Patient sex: M
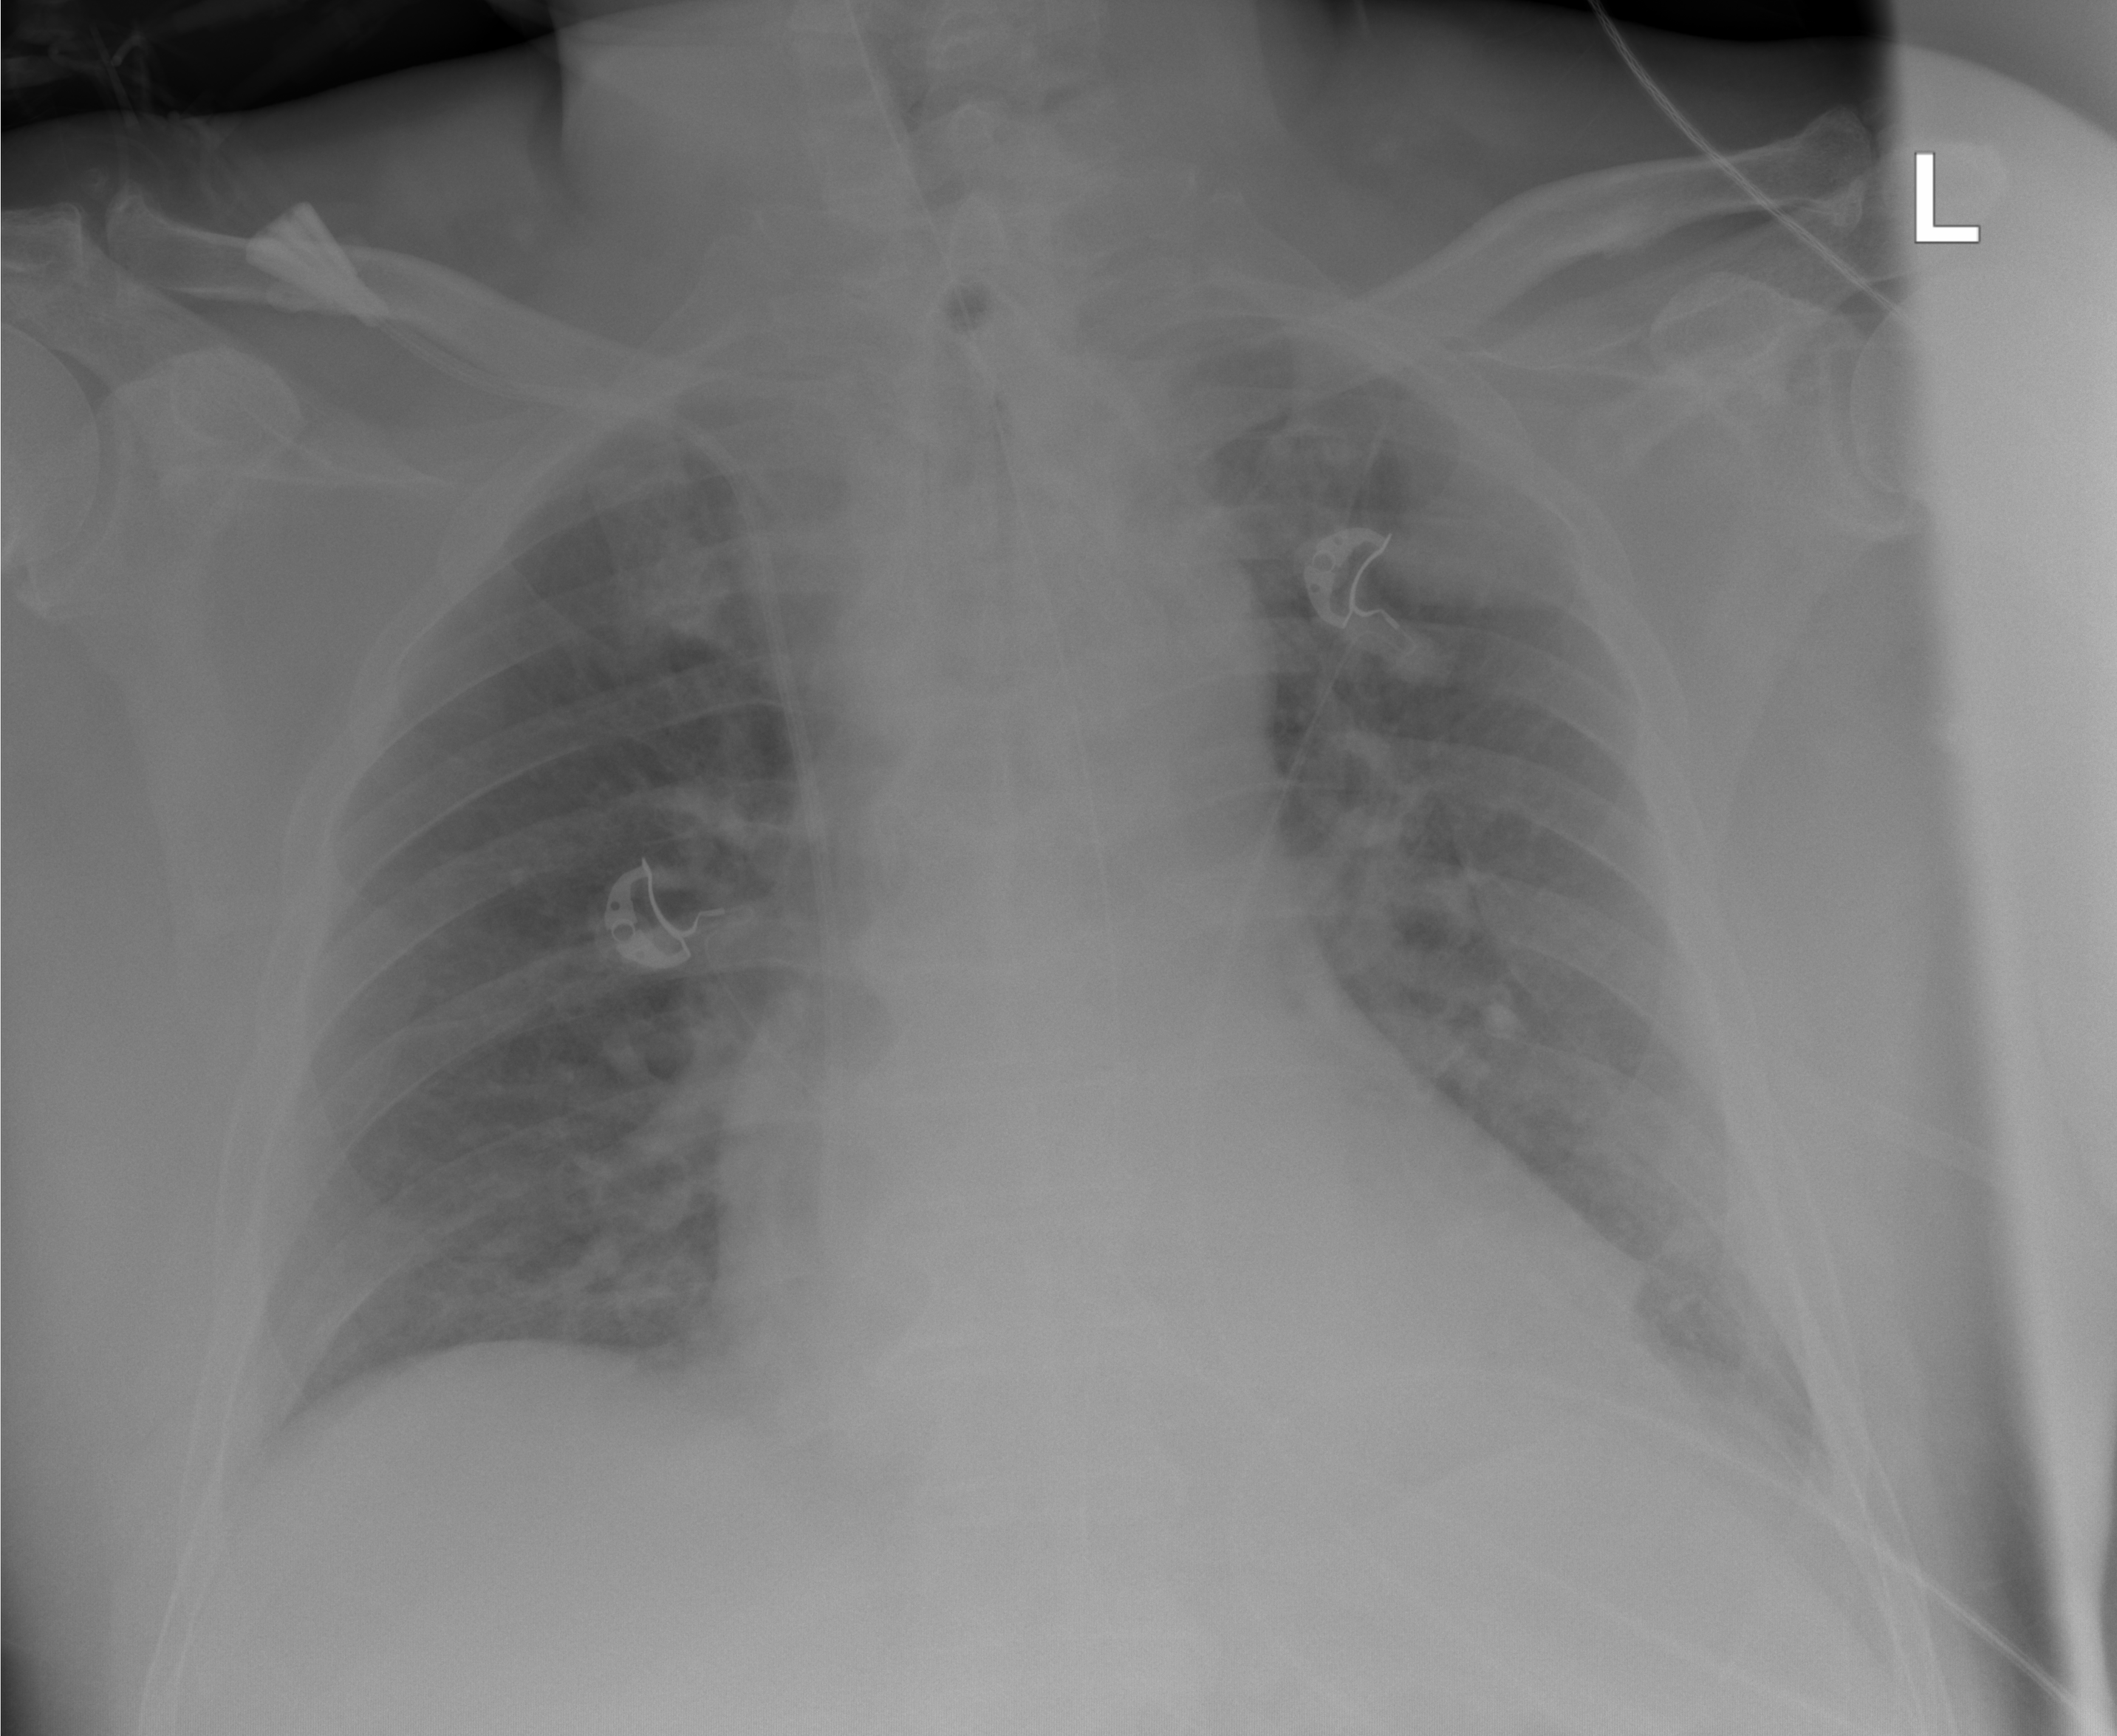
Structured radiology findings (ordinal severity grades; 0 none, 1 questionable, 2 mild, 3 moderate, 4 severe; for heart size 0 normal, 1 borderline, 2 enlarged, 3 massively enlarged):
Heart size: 0
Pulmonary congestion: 2
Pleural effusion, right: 0
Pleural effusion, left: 0
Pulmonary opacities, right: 2
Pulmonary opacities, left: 2
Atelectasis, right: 0
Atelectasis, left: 2